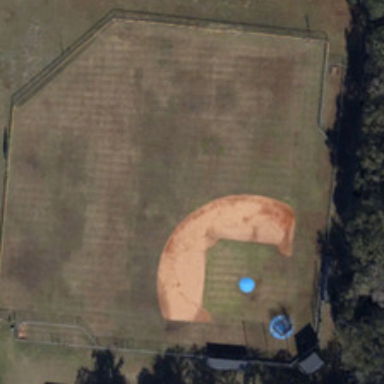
A row of green trees is near a baseball field .